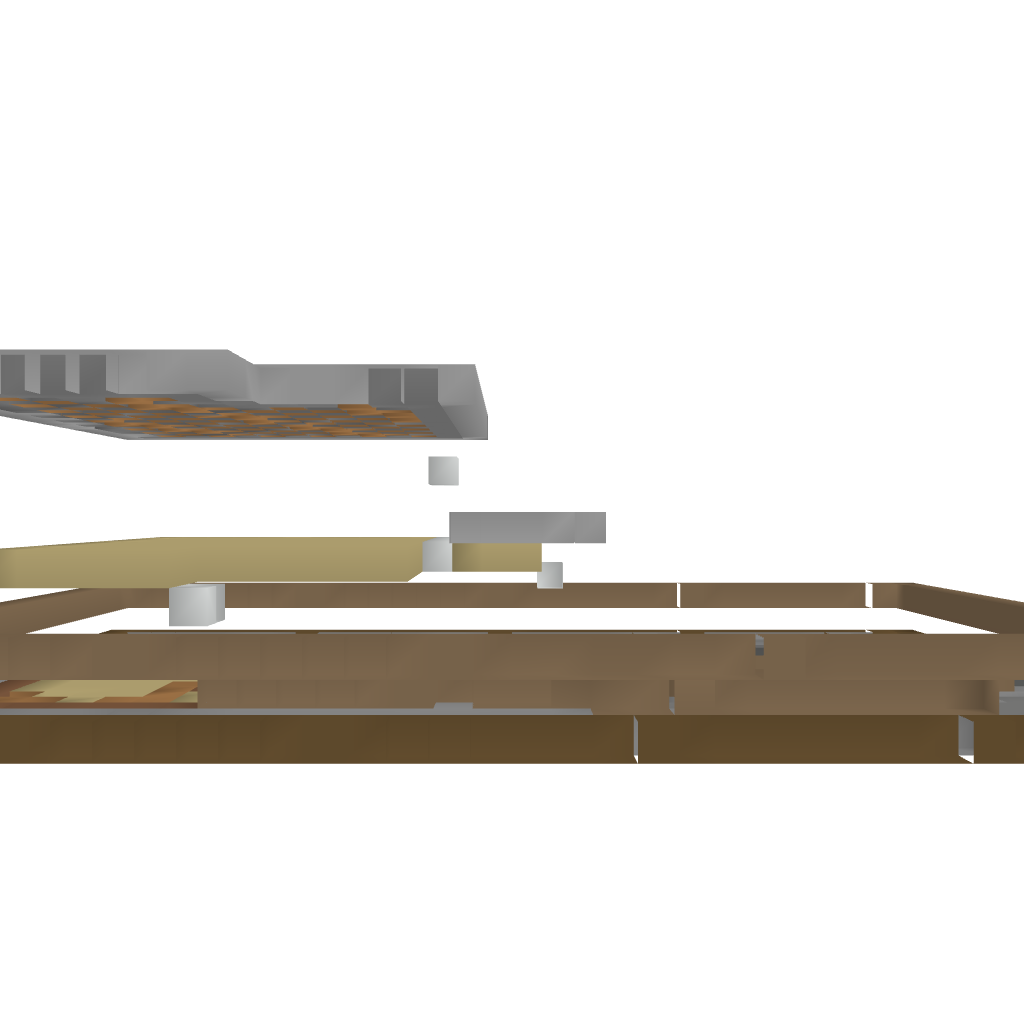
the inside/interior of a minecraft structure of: Vip House